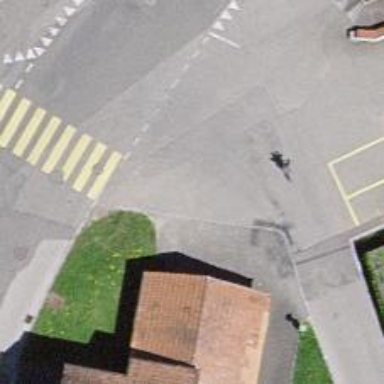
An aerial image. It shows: Bus stop with platform for public transport.